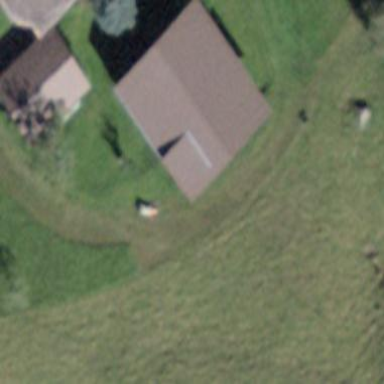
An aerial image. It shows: Barn.